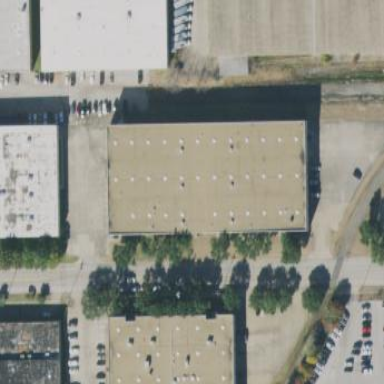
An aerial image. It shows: Warehouse.